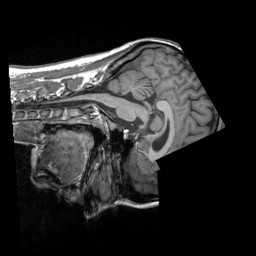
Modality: T1w
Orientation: sagittal
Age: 21
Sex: female